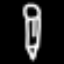
Label: pencil